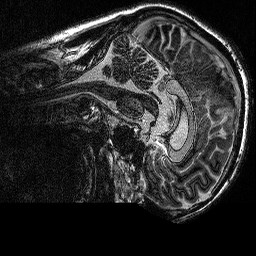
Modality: MP2RAGE
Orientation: sagittal
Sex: male
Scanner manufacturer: siemens
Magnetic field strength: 3 T
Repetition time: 5 s
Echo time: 0.00292 s